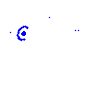
Particle: pion